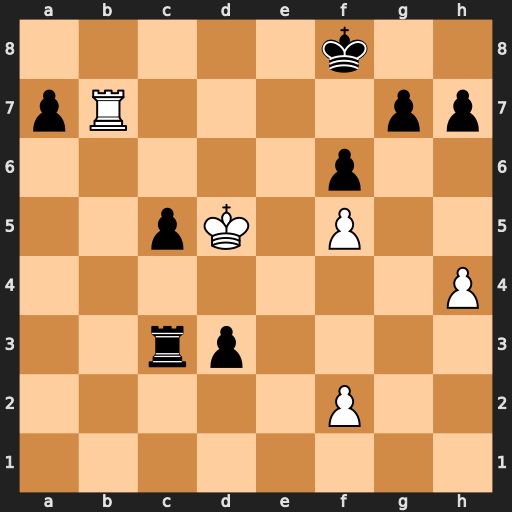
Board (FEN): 5k2/pR4pp/5p2/2pK1P2/7P/2rp4/5P2/8
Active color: w
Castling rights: -
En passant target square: -
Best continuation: Ke6 g6 Kxf6 Ke8 Ke6